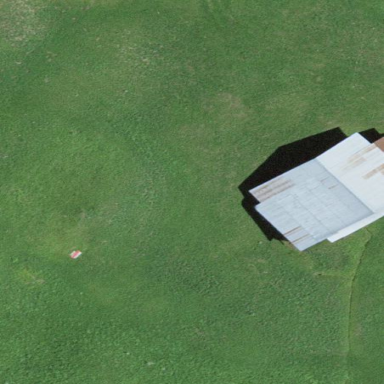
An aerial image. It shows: Rural barn.